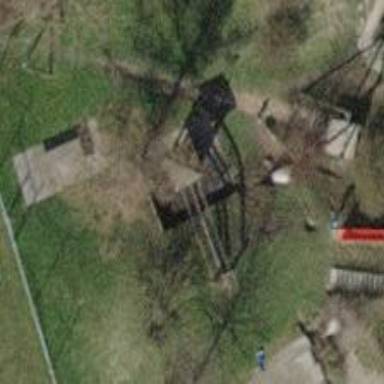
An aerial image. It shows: Playground structure.